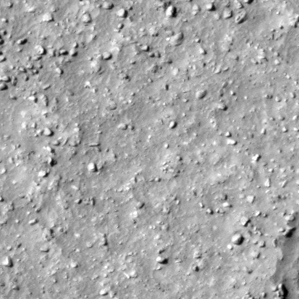
Label: non_frost